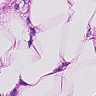
Metastatic tissue present: yes